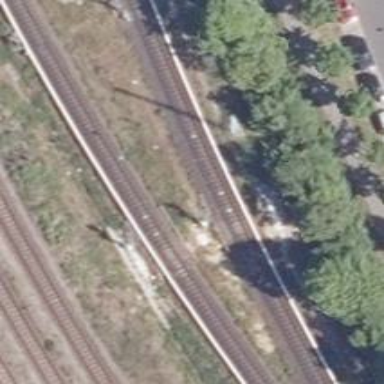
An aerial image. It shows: Light rail railway line with electrified rails.